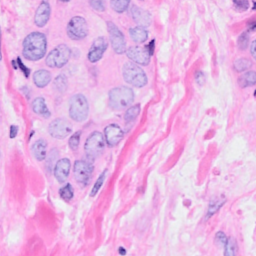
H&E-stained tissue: Breast